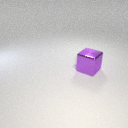
large purple metal cube